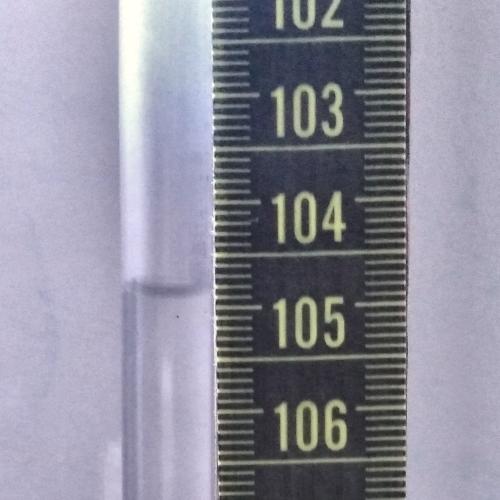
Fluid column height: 104.8 cm